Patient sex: M
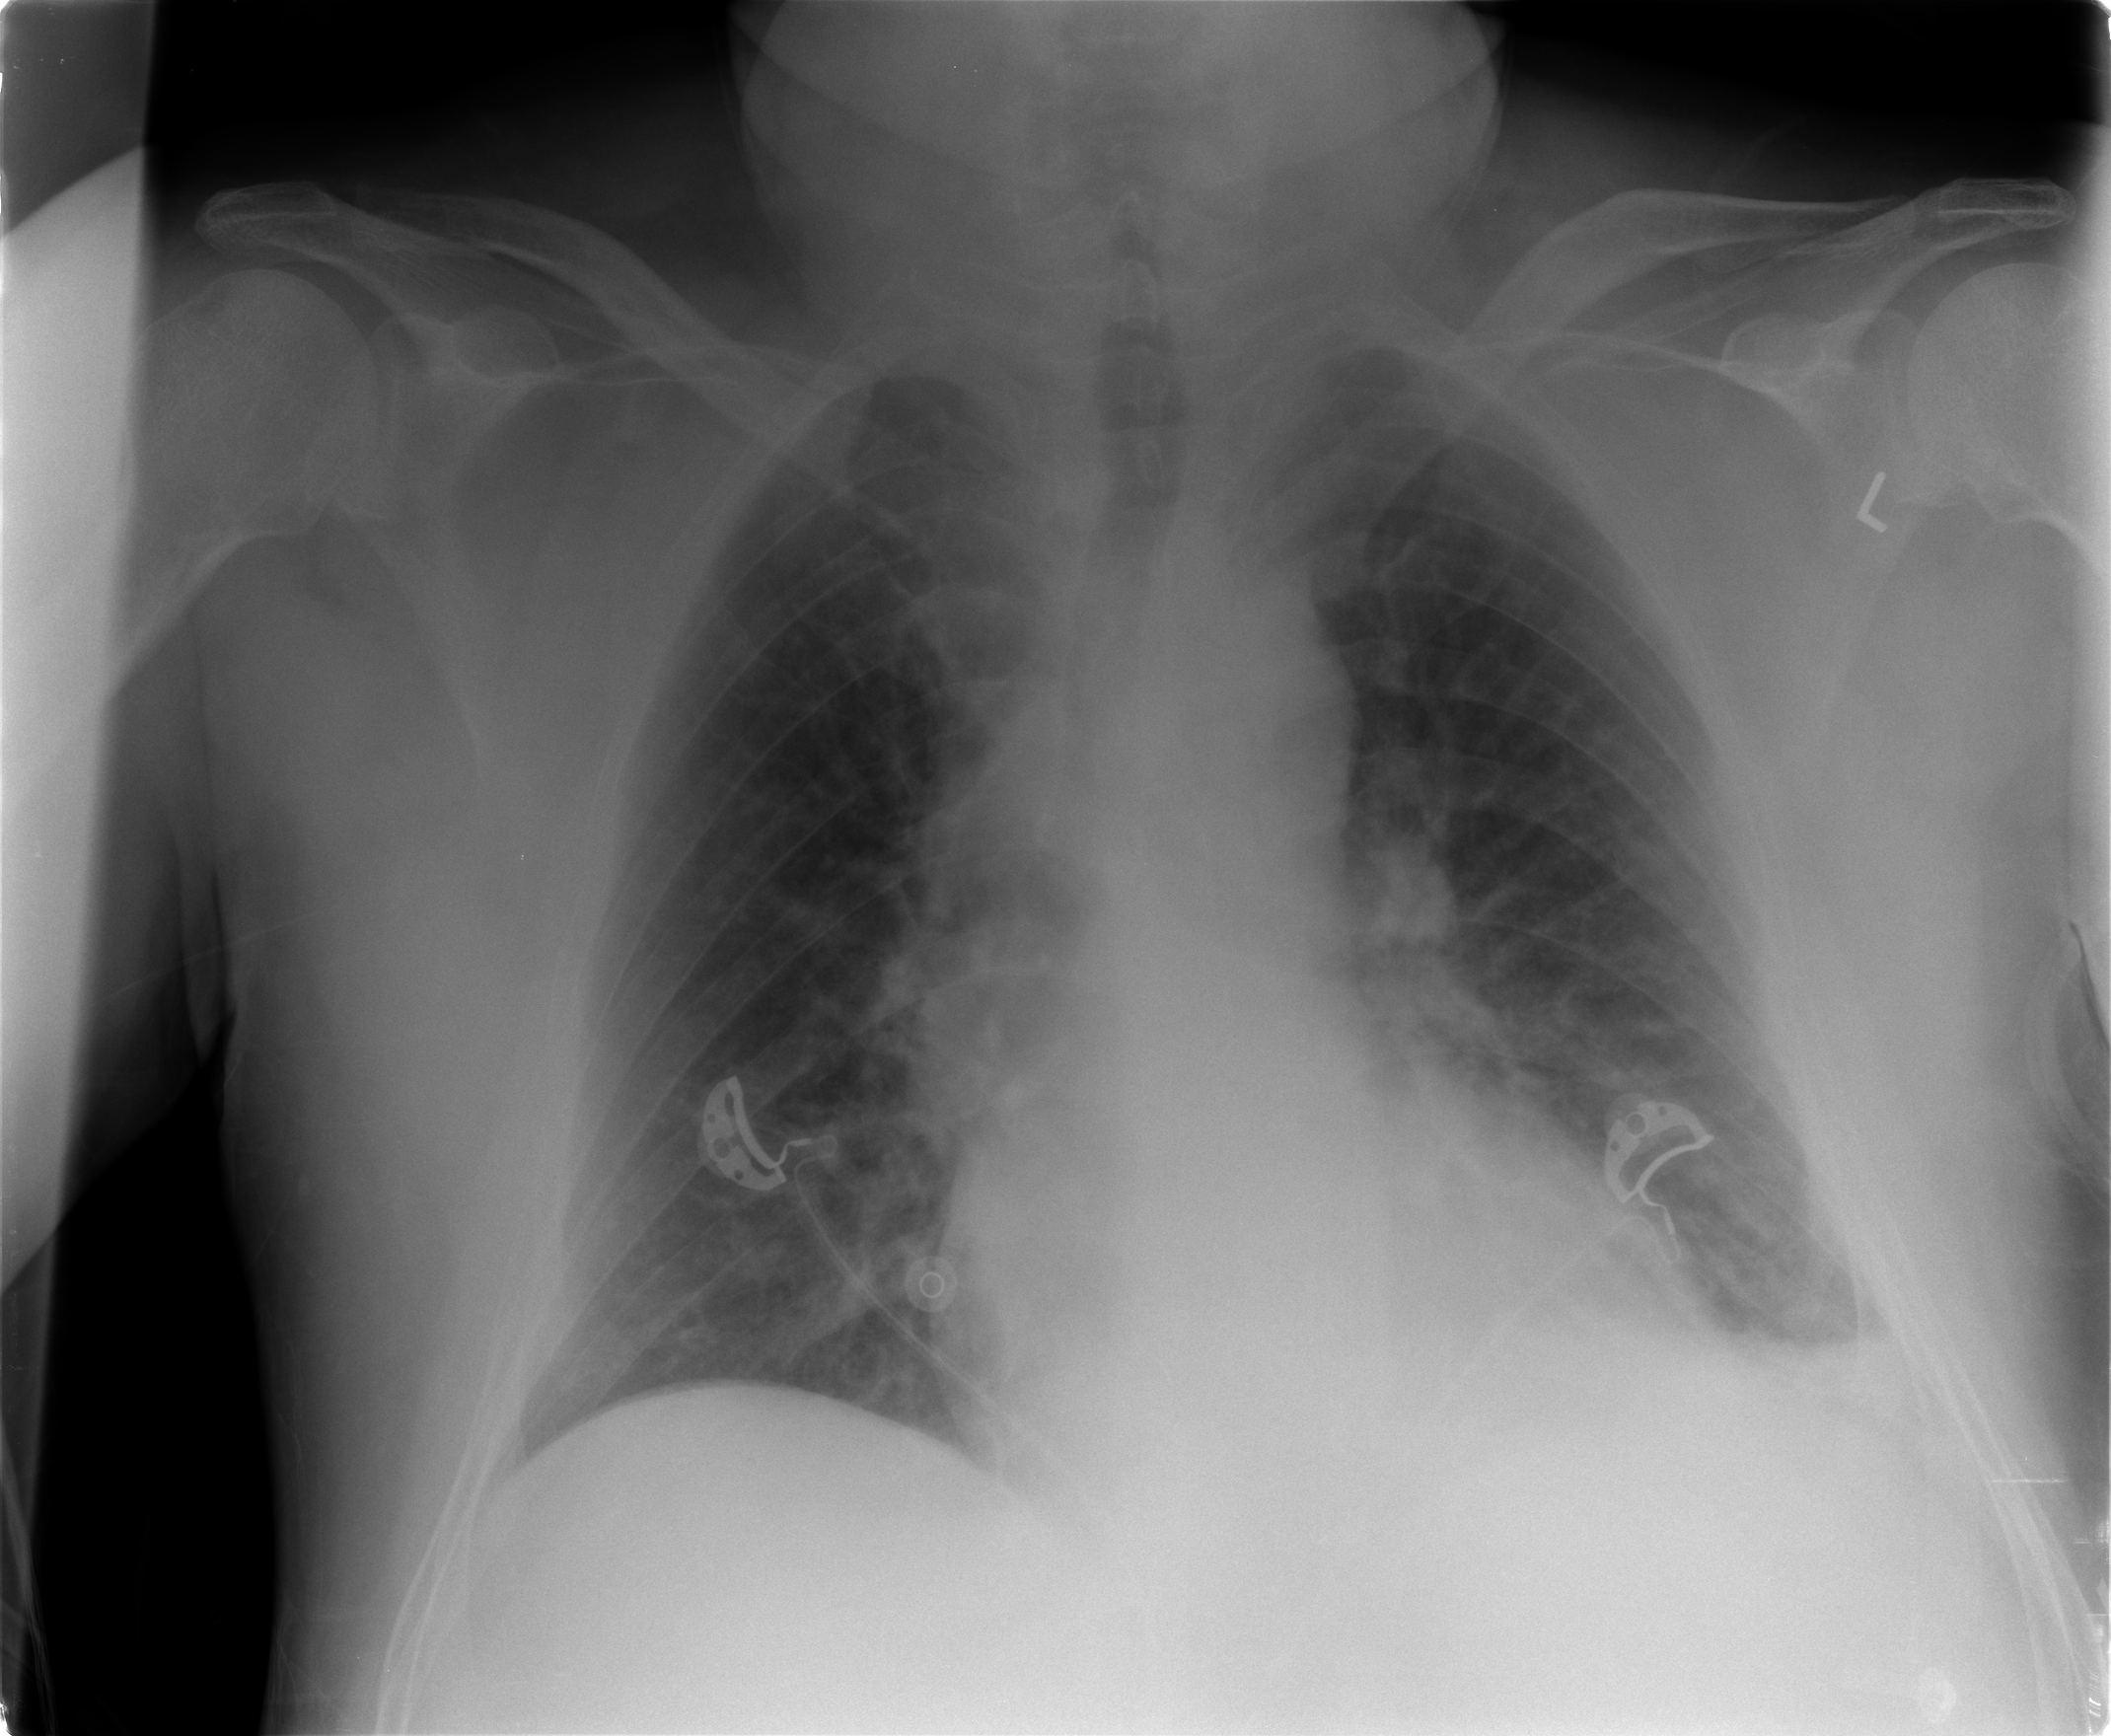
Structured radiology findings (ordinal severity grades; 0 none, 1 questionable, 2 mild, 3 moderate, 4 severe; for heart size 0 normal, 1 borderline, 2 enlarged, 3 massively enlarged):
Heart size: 0
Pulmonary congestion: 1
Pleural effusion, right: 0
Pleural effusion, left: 0
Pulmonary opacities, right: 0
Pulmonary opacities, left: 0
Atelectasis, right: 0
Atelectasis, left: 0